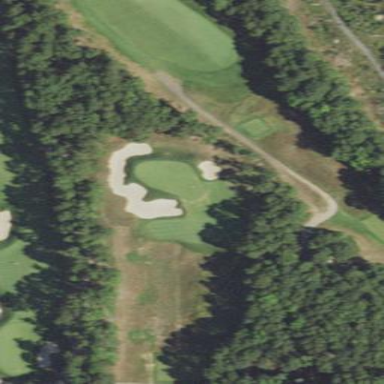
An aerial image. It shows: Rough area in golf course.